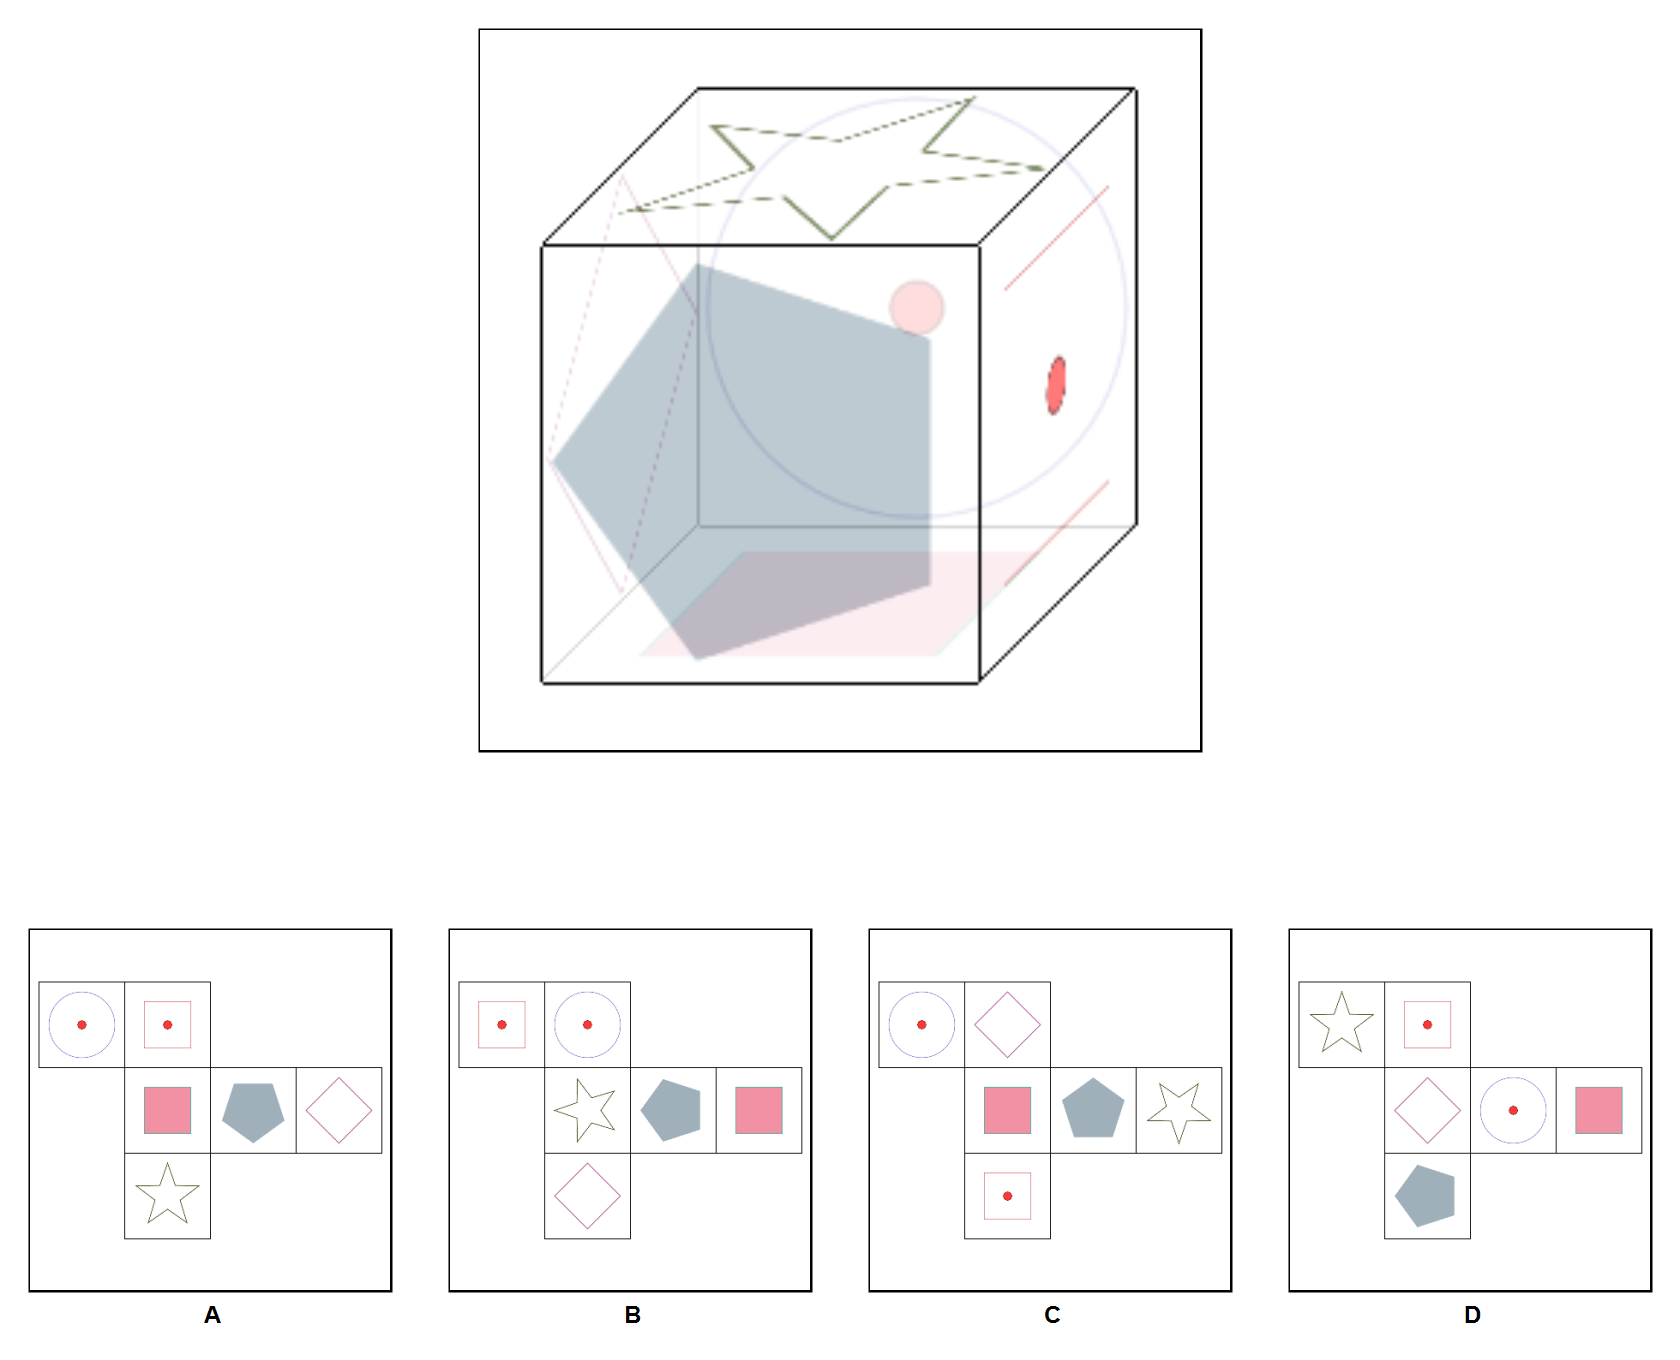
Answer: C